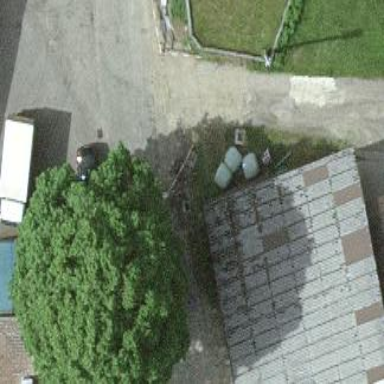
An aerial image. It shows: Garage building.